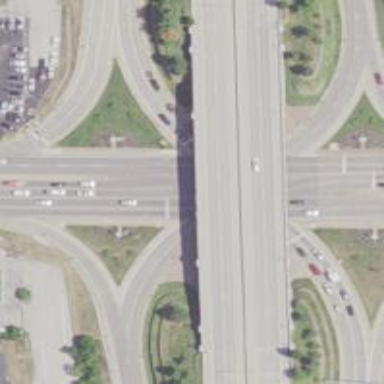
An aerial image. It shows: Trunk link highway.